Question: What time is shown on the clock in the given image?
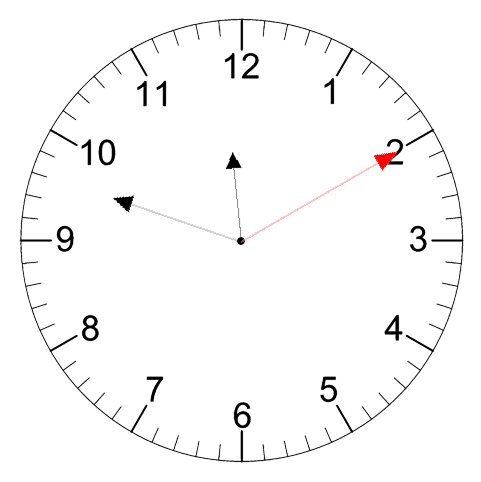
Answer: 11:48:10